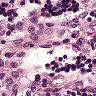
Metastatic tissue present: no